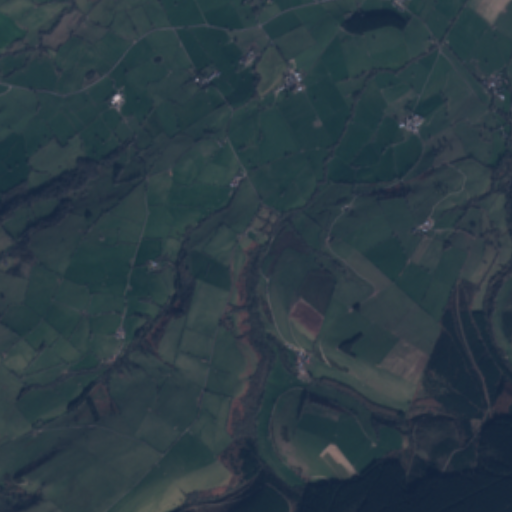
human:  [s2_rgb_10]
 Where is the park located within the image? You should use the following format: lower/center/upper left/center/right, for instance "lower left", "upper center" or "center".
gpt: The park is located in the upper right of the image.
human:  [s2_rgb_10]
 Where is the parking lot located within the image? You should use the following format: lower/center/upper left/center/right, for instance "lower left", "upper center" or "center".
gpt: The parking lot is located in the upper right of the image.
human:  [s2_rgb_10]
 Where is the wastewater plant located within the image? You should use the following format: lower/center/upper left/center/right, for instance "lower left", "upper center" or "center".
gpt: The wastewater plant is located in the upper right of the image.
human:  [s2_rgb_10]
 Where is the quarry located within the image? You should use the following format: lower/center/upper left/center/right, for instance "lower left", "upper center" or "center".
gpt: There is no quarry in the image.